Field crop: maize
Growth stage: 2
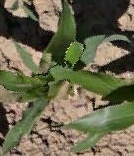
Species: maize